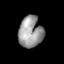
Tissue: prostate
Cell type: Myeloid cells
Senescence score: 0.3607
Nuclear area (px): 732
Mean DAPI intensity: 153.134